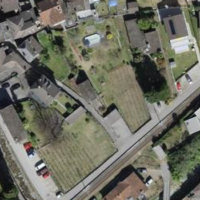
EUNIS habitat code: 55
Species observed at this site:
Saponaria ocymoides